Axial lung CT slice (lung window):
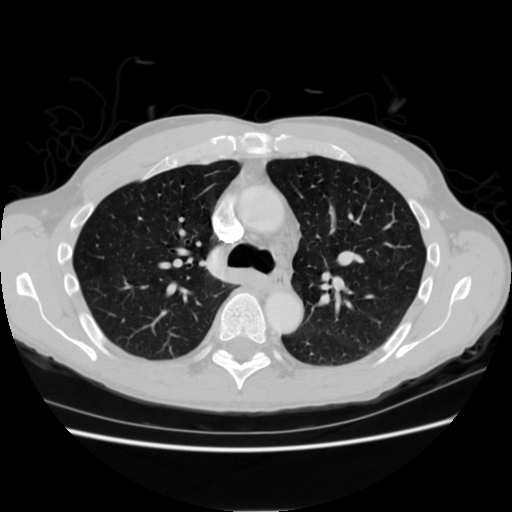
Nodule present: no